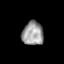
Tissue: skin
Cell type: Epithelial cells
Senescence score: 0.2856
Nuclear area (px): 493
Mean DAPI intensity: 156.822